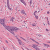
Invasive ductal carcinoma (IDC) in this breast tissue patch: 1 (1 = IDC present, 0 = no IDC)